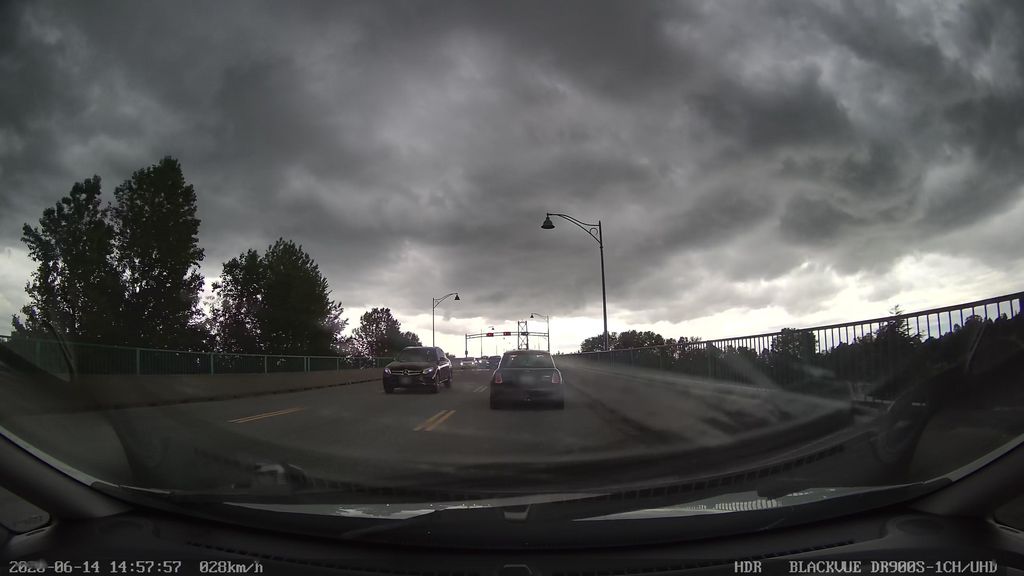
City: vancouver